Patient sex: M
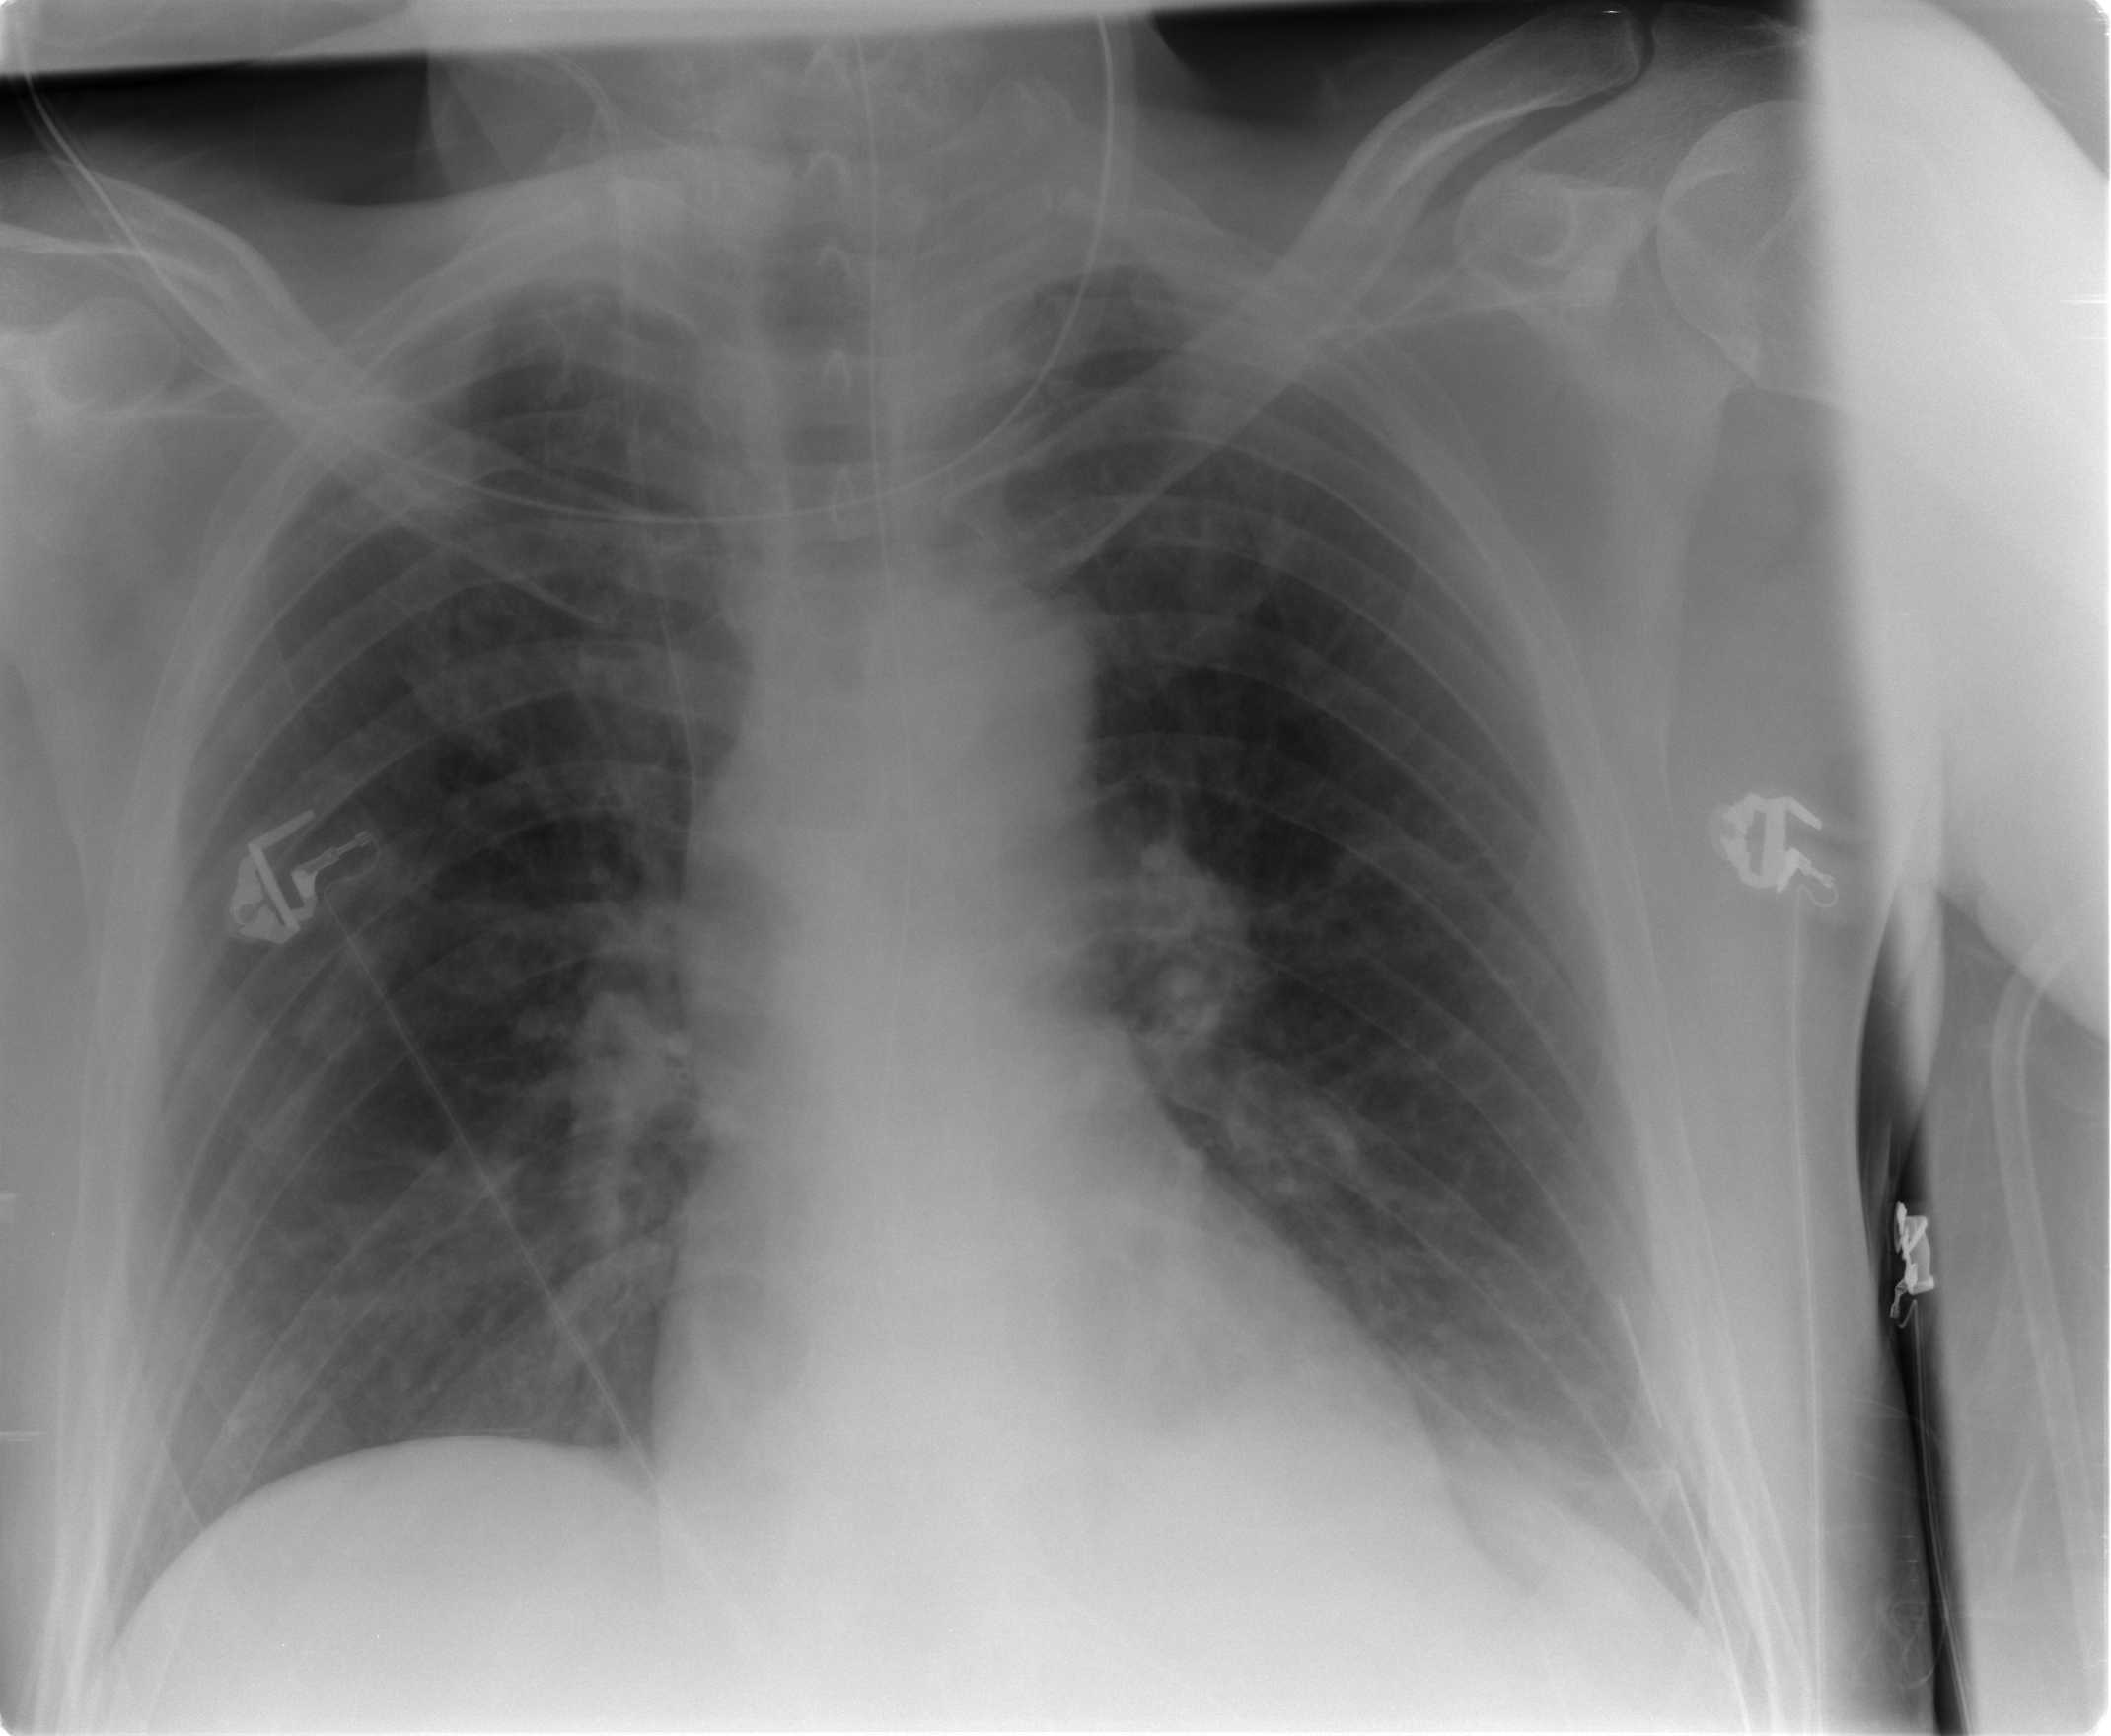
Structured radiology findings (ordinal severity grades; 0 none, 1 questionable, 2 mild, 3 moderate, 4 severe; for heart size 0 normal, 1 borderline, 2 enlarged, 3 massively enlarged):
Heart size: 0
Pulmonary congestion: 1
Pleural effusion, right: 0
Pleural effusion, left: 2
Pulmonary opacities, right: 0
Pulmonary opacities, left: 0
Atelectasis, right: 1
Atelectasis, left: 2